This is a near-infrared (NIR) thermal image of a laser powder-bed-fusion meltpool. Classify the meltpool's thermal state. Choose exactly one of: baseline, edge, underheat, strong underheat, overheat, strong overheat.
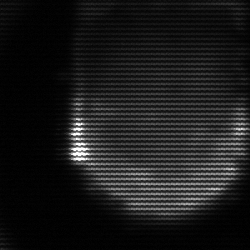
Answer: edge